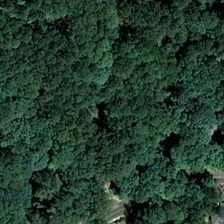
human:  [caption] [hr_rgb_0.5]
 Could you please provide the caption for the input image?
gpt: the plants in the forest are bright green, surrounding some small wooden houses .

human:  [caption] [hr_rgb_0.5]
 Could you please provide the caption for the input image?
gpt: many green trees are in a forest .

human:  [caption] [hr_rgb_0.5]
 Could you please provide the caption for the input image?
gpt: the plants in the forest are bright green, surrounding some small wooden houses .

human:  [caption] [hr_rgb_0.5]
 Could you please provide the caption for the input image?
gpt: many green trees are in a forest .

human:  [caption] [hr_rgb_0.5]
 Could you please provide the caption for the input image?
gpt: many green trees are in a forest .